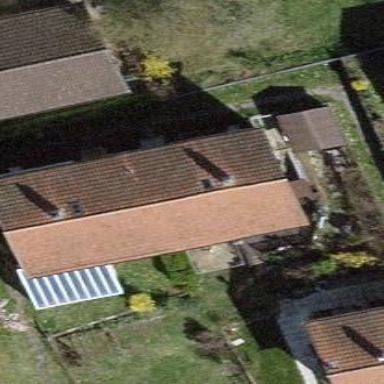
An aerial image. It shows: Terrace building.